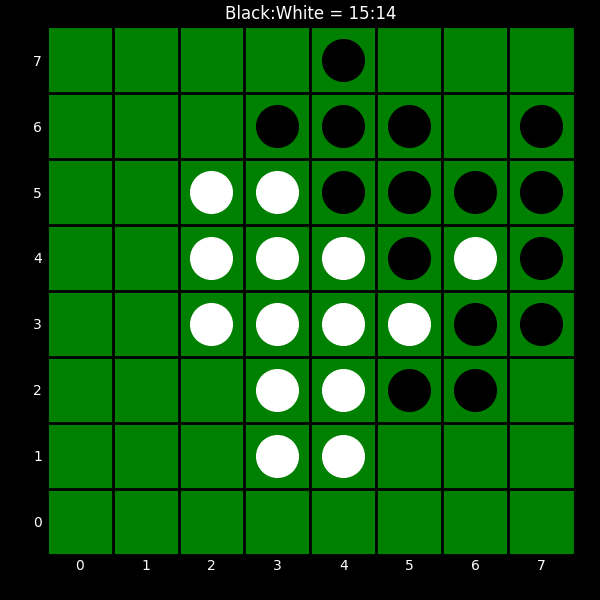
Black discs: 15
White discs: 14